Question: I am creating an app that contain multiple 'UITextField'. In the textField i have sated border type to none and background image. It display fine, But now my text is started from the lest border which does not look good, like this

How can i add space at the start of the textfield?
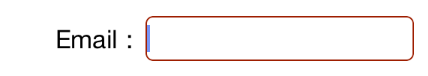
Answer: Try this
'''
UILabel * leftView = [[UILabel alloc] initWithFrame:CGRectMake(10,0,7,26)];
leftView.backgroundColor = [UIColor clearColor];
textField.leftView = leftView;
textField.leftViewMode = UITextFieldViewModeAlways;
textField.contentVerticalAlignment = UIControlContentVerticalAlignmentCenter;
'''